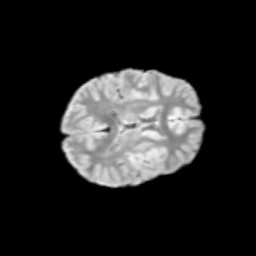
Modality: T2w
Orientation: axial
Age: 9
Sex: male
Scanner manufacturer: siemens
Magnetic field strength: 3 T
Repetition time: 3.8 s
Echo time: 0.07 s